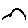
Label: bird